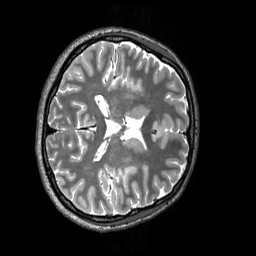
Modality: T2w
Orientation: axial
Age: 24
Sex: female
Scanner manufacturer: siemens
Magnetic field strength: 3 T
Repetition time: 3.2 s
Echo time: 0.565 s